Chest X-ray:
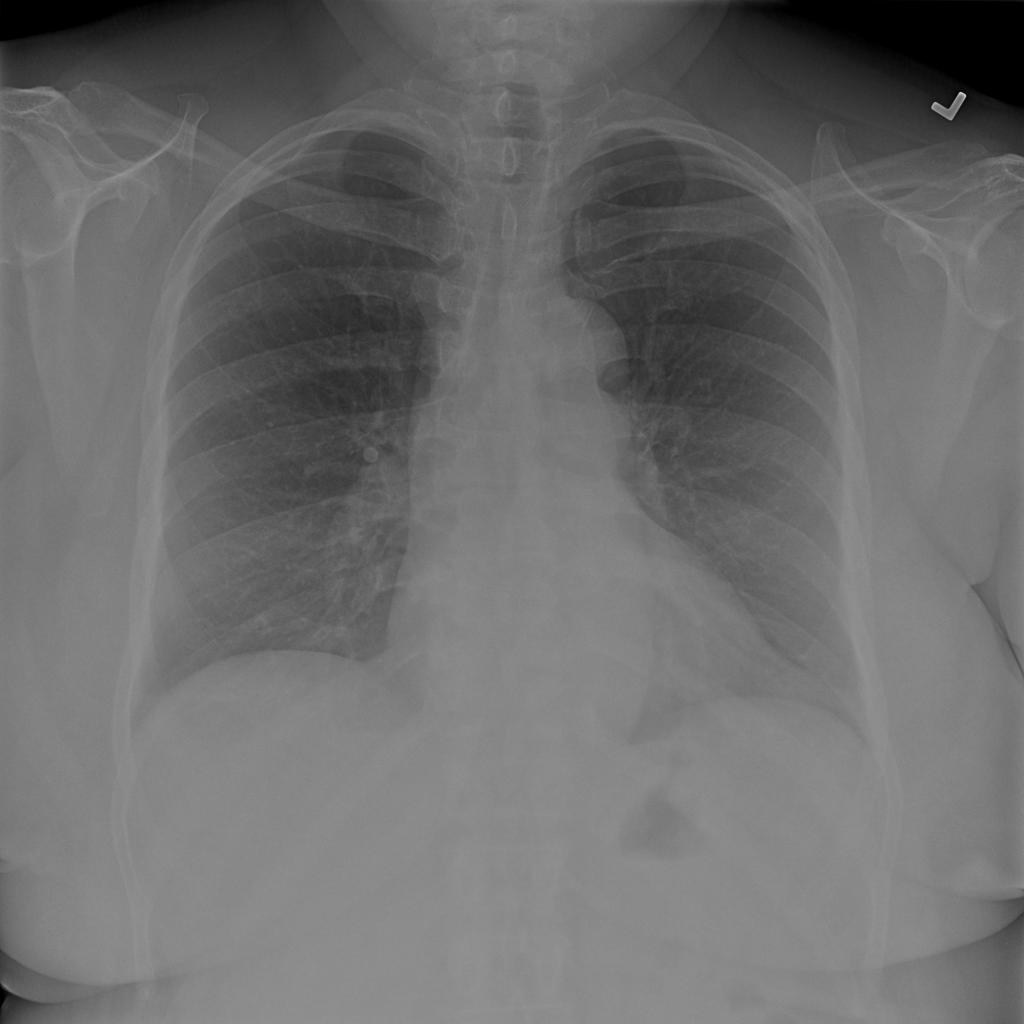
No abnormal finding: yes